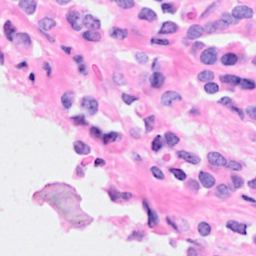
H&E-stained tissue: Breast